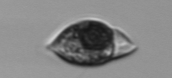
Label: Amphidinium